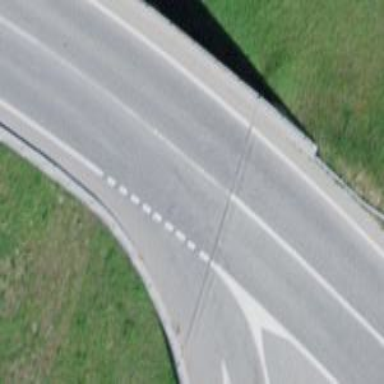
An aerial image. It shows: Secondary road with asphalt surface passing over bridge.